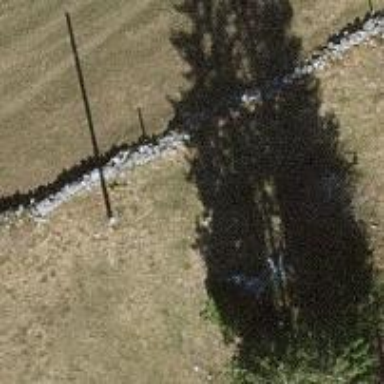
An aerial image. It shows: Power pole.